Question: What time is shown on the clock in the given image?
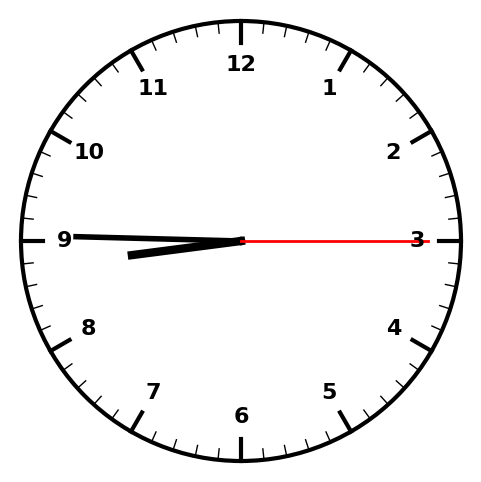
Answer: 08:45:15